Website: walmart
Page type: address-validator
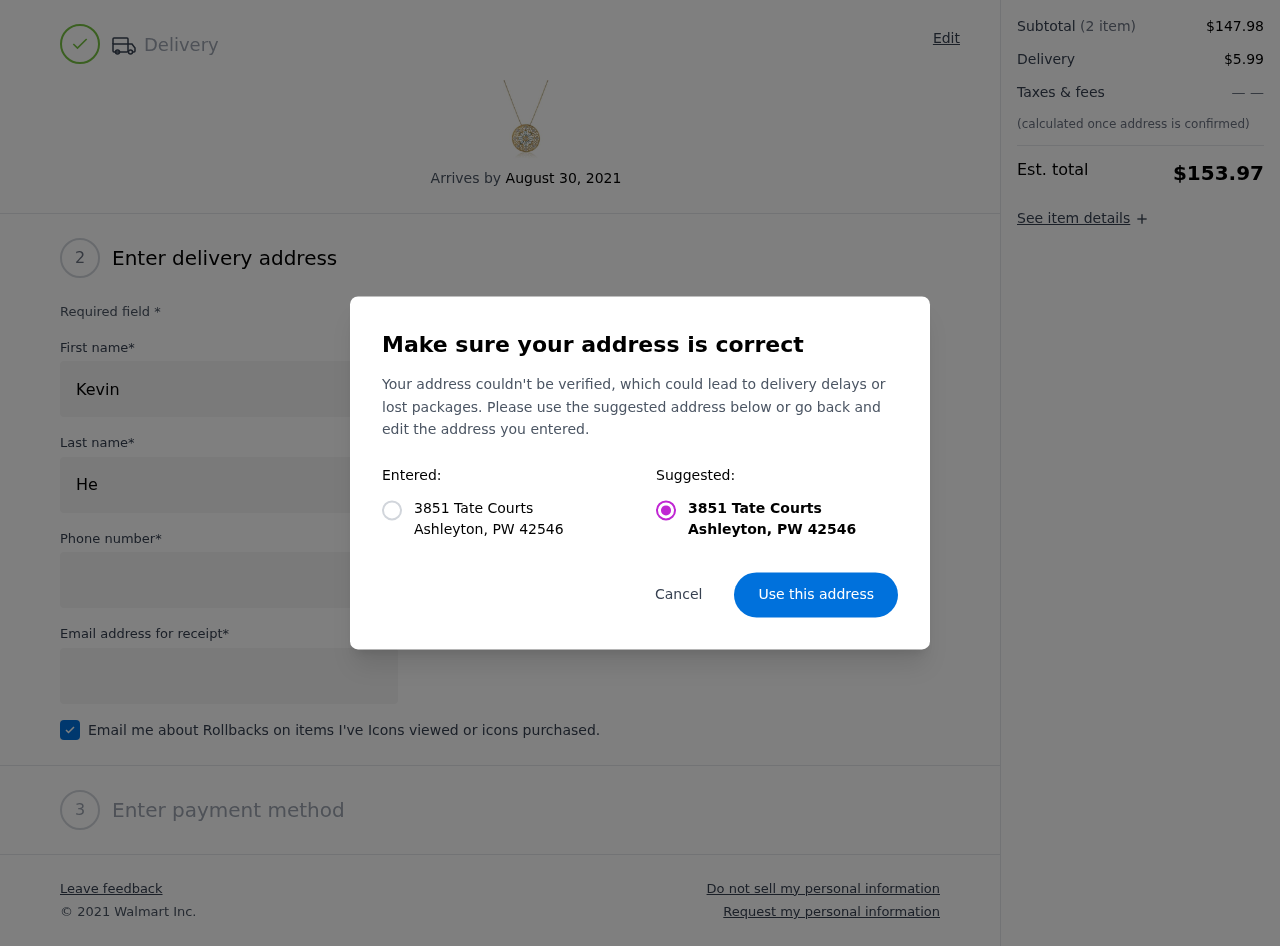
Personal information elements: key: PII_CITY
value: Ashleyton
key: PII_POSTCODE
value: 42546
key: PII_STATE_ABBR
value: PW
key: PII_STREET
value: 3851 Tate Courts
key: PII_FIRSTNAME
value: Kevin
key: PII_LASTNAME
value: Herrera
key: PII_STREET2
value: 21681 Cindy Square Suite 691
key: PII_PHONE
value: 3289315065
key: PII_EMAIL
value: kherrera@gmail.com
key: PII_STATE
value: PW
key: PII_POSTCODE_FULL
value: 42546
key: PII_POSTCODE_NUMERIC
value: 42546
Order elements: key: ORDER_DELIVERY_DATE
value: August 30, 2021
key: ORDER_SUBTOTAL
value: $147.98
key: ORDER_SHIPPING_COST
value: $5.99
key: ORDER_TOTAL
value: $153.97